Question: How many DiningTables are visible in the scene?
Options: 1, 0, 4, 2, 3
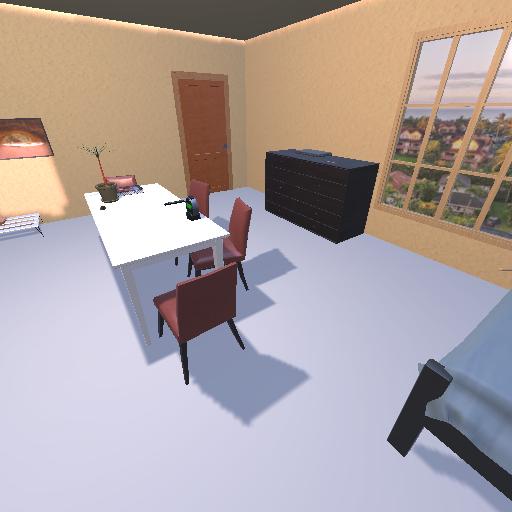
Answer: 1